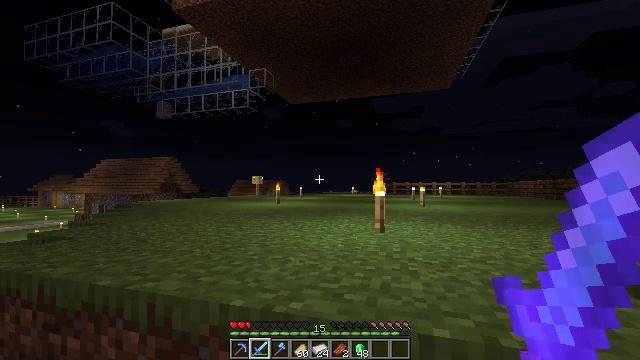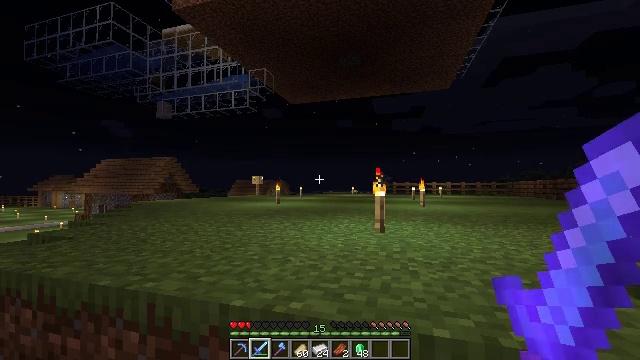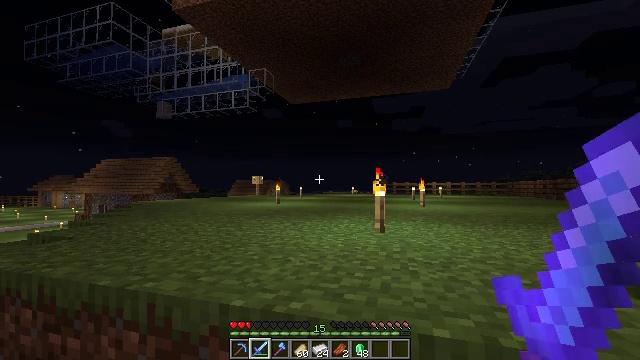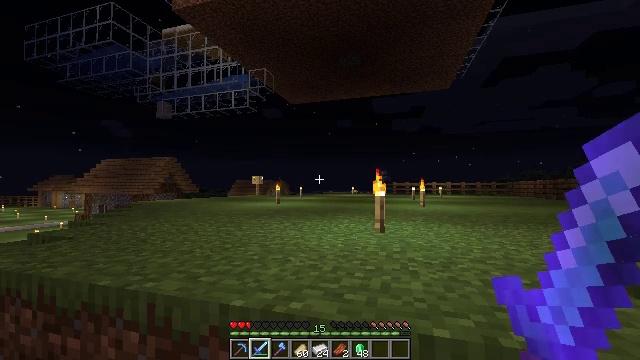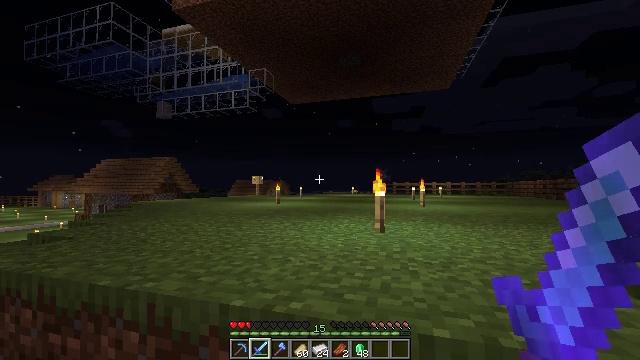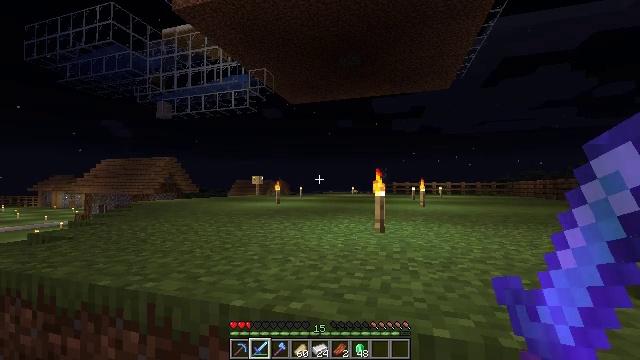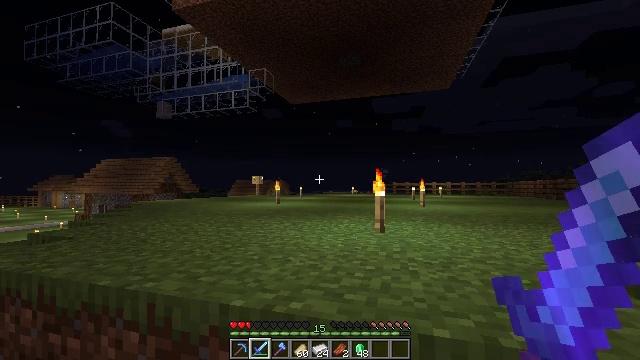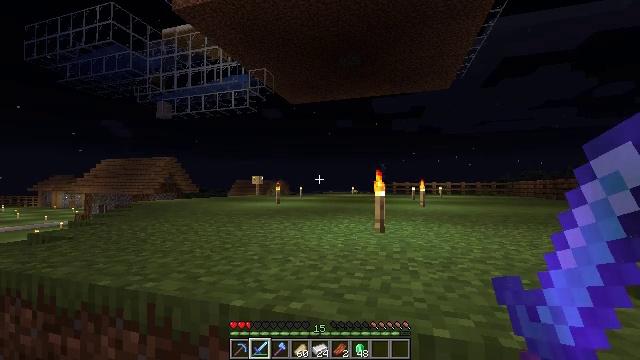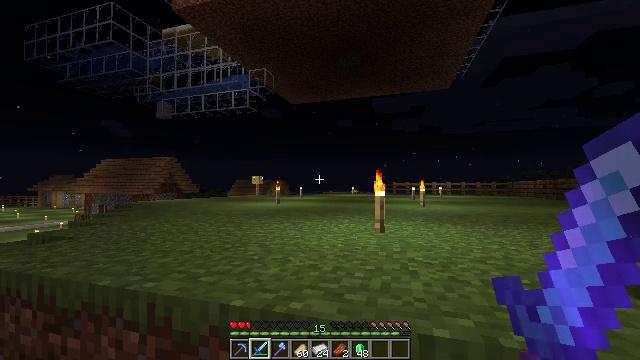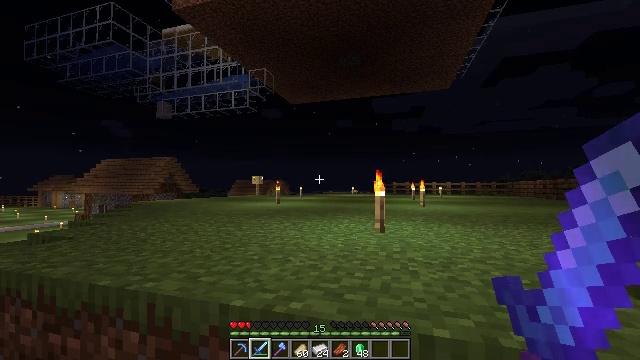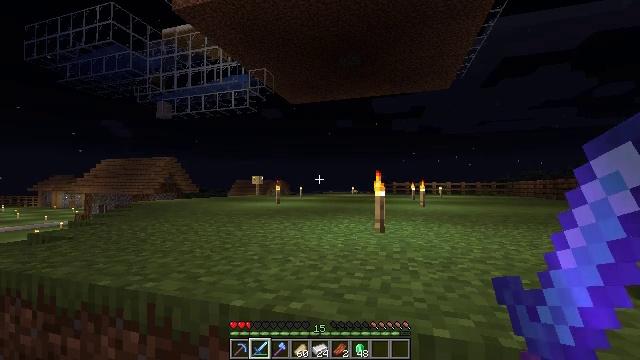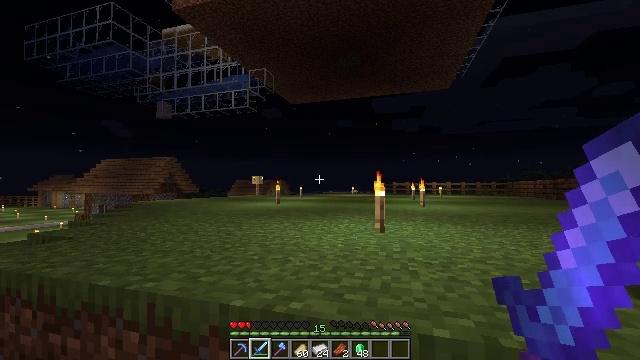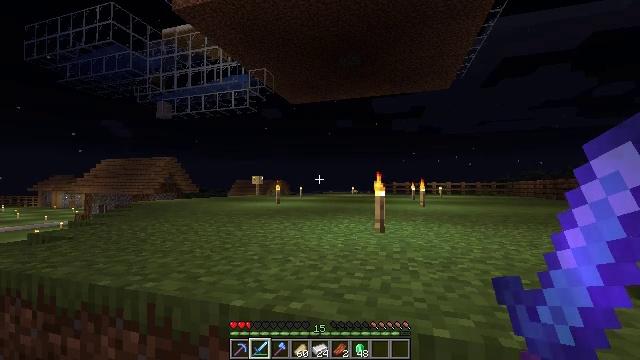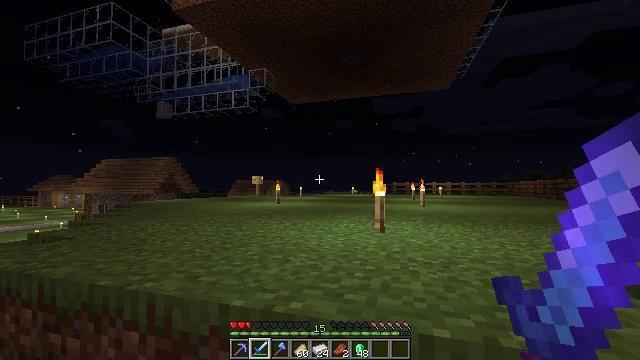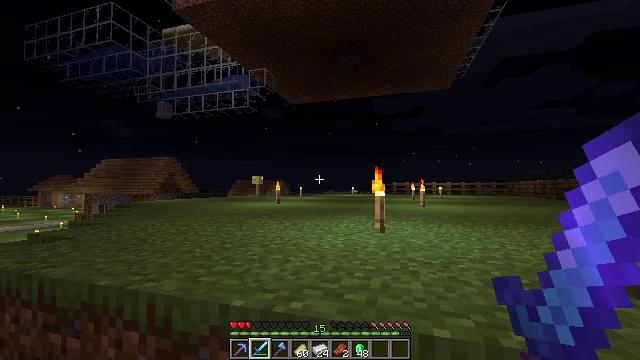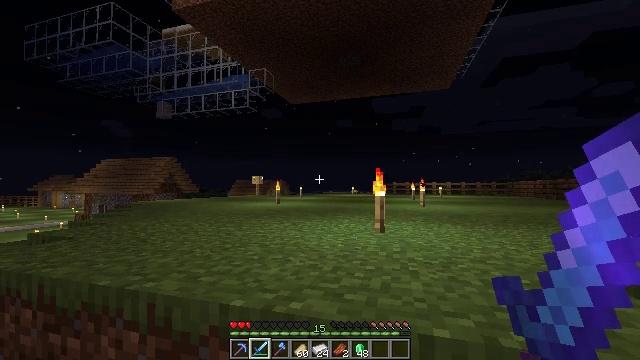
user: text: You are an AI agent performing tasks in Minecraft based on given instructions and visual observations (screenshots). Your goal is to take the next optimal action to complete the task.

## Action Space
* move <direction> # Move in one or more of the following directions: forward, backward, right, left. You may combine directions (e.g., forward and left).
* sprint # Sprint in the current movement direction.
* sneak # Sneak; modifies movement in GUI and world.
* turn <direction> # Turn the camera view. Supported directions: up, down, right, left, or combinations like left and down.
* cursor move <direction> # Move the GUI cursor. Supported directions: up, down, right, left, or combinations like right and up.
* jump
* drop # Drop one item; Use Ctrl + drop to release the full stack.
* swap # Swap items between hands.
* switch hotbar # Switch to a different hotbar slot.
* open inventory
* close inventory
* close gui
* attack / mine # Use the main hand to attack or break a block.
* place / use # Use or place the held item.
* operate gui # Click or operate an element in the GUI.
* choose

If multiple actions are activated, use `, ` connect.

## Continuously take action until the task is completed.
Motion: motion action
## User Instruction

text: Break the existing planks.
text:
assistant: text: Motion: no_op
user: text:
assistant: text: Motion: no_op
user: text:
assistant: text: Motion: no_op
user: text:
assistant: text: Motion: no_op
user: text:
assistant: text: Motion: no_op
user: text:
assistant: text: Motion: no_op
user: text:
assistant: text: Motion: no_op
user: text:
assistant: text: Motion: no_op
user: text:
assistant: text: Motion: no_op
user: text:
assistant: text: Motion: no_op
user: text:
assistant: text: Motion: no_op
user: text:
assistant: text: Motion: no_op
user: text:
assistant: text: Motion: no_op
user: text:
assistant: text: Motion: no_op
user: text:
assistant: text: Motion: no_op
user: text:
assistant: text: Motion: no_op
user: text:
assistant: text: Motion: no_op
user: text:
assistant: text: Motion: no_op
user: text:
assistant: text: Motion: no_op
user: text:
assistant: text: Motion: no_op
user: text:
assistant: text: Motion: no_op
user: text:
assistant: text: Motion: no_op
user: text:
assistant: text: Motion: no_op
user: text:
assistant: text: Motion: no_op
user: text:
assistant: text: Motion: no_op
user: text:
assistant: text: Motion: no_op
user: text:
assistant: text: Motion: no_op
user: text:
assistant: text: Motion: no_op
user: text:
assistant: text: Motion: no_op
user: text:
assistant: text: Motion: no_op